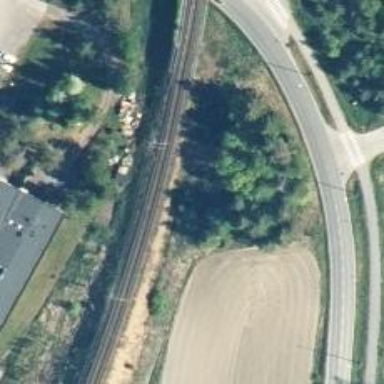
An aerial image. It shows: Railway track with continuous electrified contact line.